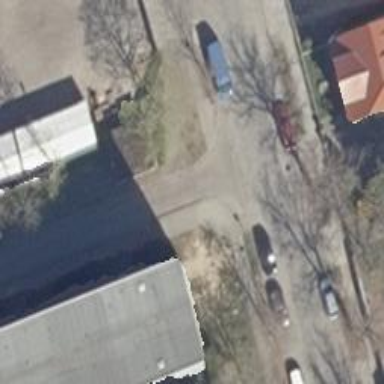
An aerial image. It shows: Paved alley designated as service road.